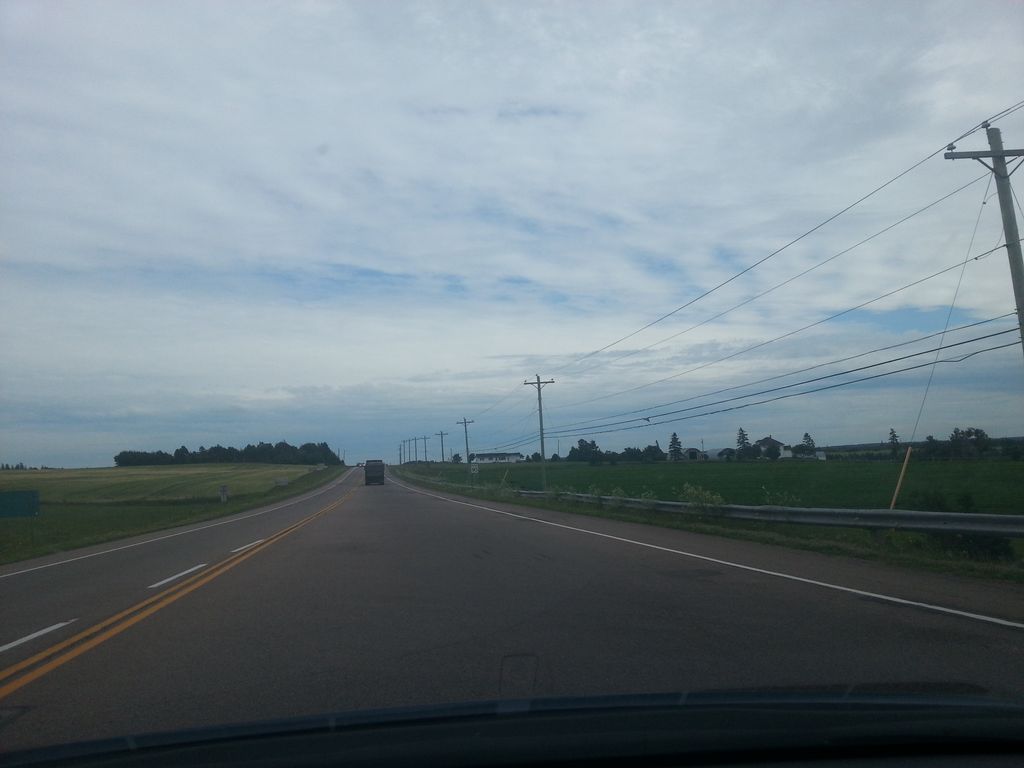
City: charlottetown